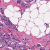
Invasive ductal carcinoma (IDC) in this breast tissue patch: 1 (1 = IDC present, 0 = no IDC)